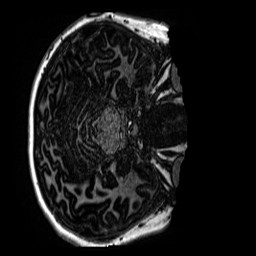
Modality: MP2RAGE
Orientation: axial
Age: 13
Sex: male
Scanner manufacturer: siemens
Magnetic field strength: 3 T
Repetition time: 4 s
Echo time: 0.00299 s